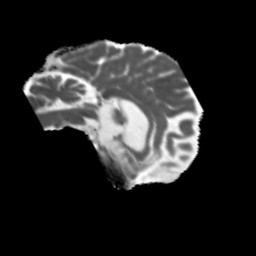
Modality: MD
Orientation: sagittal
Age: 64
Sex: female
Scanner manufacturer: siemens
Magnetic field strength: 3 T
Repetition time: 5.47 s
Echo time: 0.0854 s